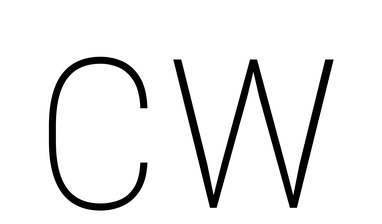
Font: Roboto_Condensed_Thin